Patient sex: M
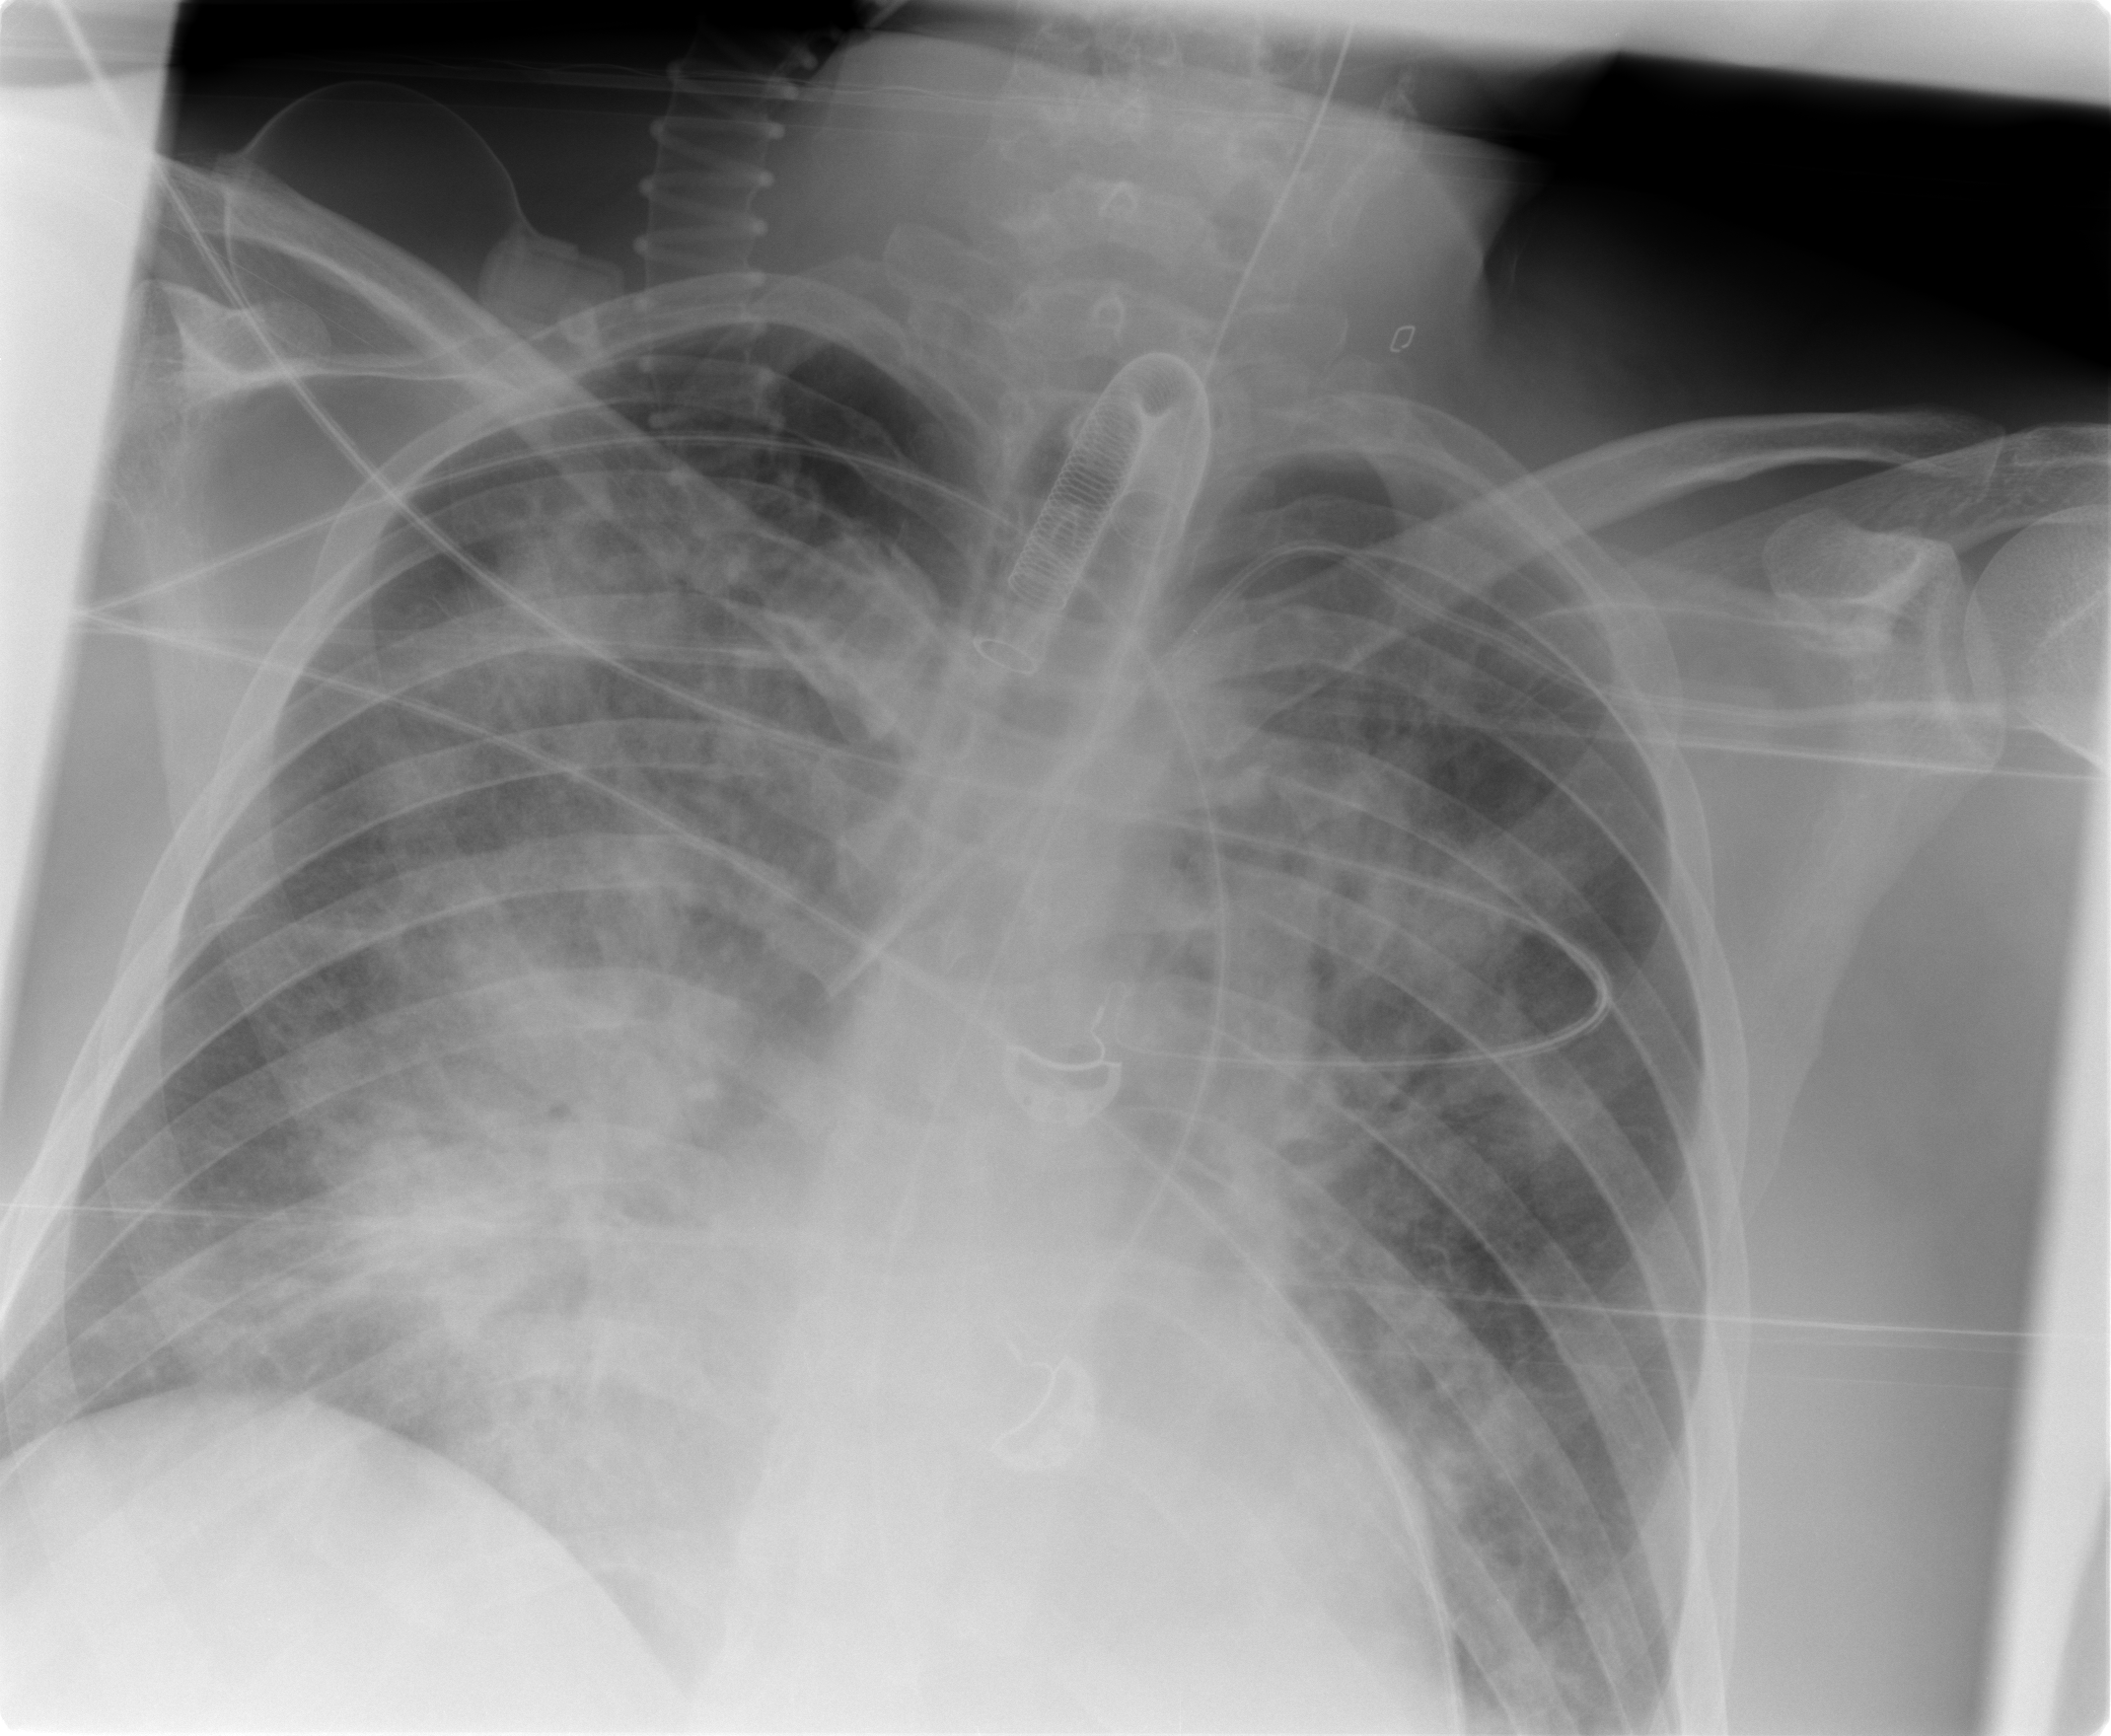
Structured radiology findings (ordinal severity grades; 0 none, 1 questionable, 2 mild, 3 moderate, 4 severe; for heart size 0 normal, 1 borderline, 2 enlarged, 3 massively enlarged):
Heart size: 2
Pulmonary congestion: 2
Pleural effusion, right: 0
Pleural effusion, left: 0
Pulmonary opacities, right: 4
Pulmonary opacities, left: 3
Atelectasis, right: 2
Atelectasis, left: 2